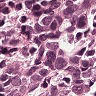
Metastatic tissue present: yes